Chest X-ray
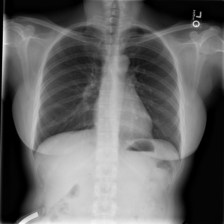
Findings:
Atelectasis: negative
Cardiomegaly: negative
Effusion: negative
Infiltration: negative
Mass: negative
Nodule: negative
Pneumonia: negative
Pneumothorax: negative
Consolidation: negative
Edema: negative
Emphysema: negative
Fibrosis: negative
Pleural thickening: negative
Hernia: negative